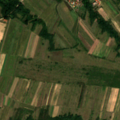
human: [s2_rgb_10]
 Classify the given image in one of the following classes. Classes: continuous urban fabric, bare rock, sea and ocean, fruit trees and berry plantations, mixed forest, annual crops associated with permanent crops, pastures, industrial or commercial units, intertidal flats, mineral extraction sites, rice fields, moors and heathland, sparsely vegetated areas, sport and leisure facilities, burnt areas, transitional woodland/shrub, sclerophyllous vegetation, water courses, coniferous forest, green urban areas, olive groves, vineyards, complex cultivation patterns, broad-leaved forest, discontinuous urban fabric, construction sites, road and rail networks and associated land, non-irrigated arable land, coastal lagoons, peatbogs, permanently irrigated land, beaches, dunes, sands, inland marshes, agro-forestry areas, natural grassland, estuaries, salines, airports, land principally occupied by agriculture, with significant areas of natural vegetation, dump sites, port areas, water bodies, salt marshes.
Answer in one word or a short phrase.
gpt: discontinuous urban fabric, non-irrigated arable land, fruit trees and berry plantations, land principally occupied by agriculture, with significant areas of natural vegetation, broad-leaved forest